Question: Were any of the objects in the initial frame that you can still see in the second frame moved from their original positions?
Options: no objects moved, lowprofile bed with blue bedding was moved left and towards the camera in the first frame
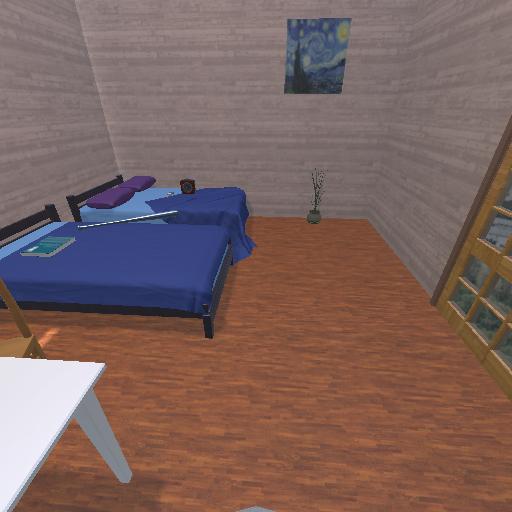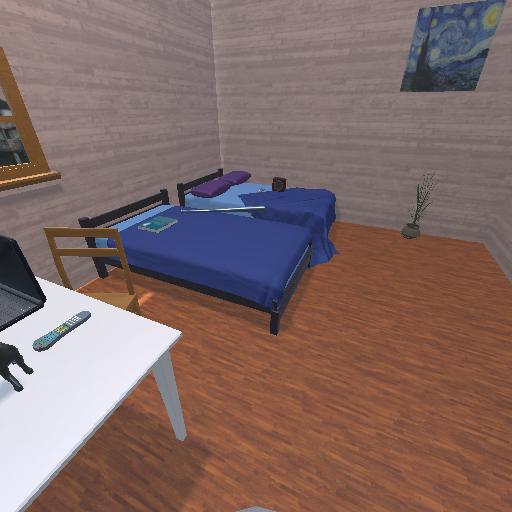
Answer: no objects moved